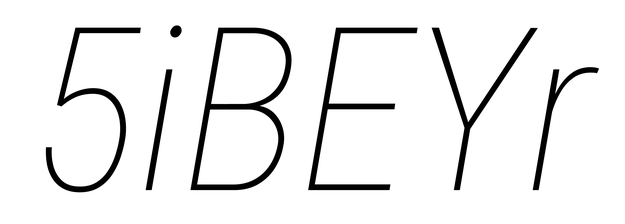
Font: Roboto-Italic_Condensed_Thin_Italic